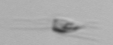
Label: Calciopappus